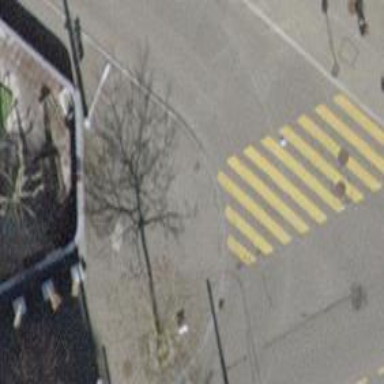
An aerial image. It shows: Kerb barrier.